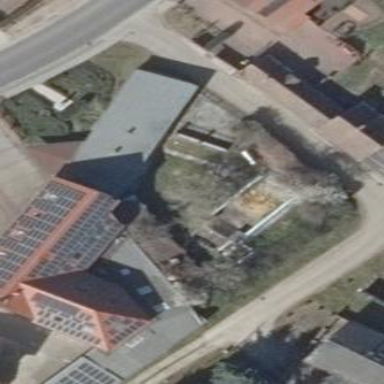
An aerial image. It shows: Hotel building.